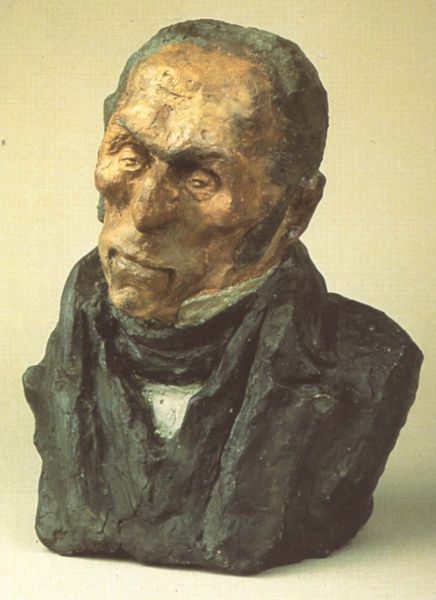
Titel: Guizot, Der Langweilige
Künstler: Honoré Daumier
Schlagwörter: kopf, mann, grob, grün, braun, bunt, holz, mund, nase, schwarz, blick, schal, tuch, alt, anzug, hemd, augen, gesicht, kragen, bildnis, herr, porträt, haare, mantel, ohren, schultern, traurig, keramik, skulptur, statue, ton, farbe, ausdruck, büste, glatze, halstuch, plastik, sakko, weste, komponist, koteletten, stehkragen, charakter, halbglatze, kotletten, daumier, gips, posträt, melancholiker